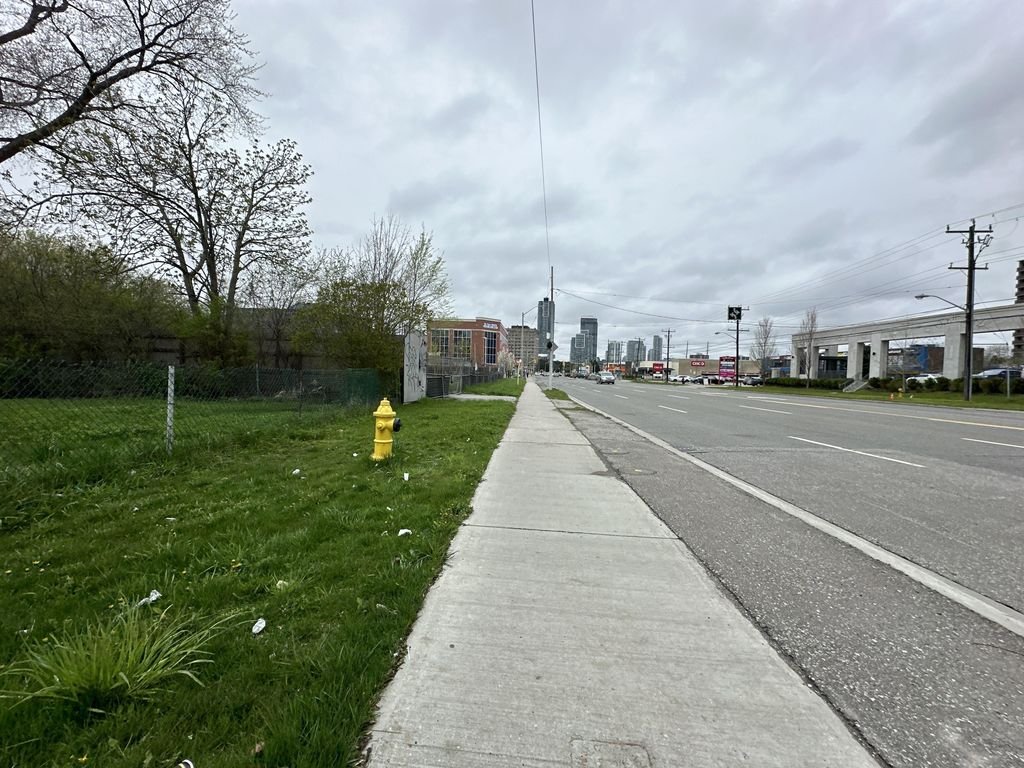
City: toronto